Question: I am all confused after reading the article on javaranch site by Corey McGlone, The author of The SCJP Tip Line. named Strings, Literally and the
SCJP Java 6 Programmer Guide by Kathy Sierra (co-founder of javaranch) and Bert Bates.
I will try to quote what Mr. Corey and Ms Kathy Sierra have quoted about String Literal Pool.
According to Mr Corey McGlone :
- String Literal Pool is a Collection of references that point to the String Objects.- 'String s = "Hello";' (Assume there is No object on the Heap named "Hello"),
will create a String object '"Hello"' on the heap, and will place a reference to this object in the String Literal Pool (Constant Table)- 'String a = new String("Bye");' (Assume there is No object on the Heap named "Bye", 'new' operator will oblige the JVM to create an object on the Heap.
Now the explanation of '"new"' operator for the creation of a String and its reference is bit confusing in this article, so I am putting the code and
explanation from the article itself as it-is below.
'''
public class ImmutableStrings
{
public static void main(String[] args)
{
String one = "someString";
String two = new String("someString");
System.out.println(one.equals(two));
System.out.println(one == two);
}
}
'''
In this case, we actually end up with a slightly different behavior because of the keyword '"new."'
In such a case, references to the two String literals are still put into the constant table (the String Literal Pool),
but, when you come to the keyword '"new,"' the JVM is obliged to create a new String object at run-time,
rather than using the one from the constant table.
Here is the diagram explaining it..

Here is the link to the Article by Corey McGlone
<URL>
According to Kathy Sierra and Bert Bates in SCJP book:
- To make Java more memory efficient, the JVM set aside a special area of memory called the "String constant pool", when the compiler
encounters a String Literal, it checks the pool to see if an identical String already exists or not. If not then it creates a
new String Literal Object. - 'String s = "abc";' // Creates one String object and one reference variable.... that's fine, but then I was confused by this statement:- 'String s = new String("abc")' // Creates two objects, and one reference variable.It says in the book that.... a new String object in normal(non-pool) memory , and "s" will refer to it... whereas
an additional literal "abc" will be placed in the pool.The above lines in the book collide with the one in the article by Corey McGlone.- If String Literal Pool is a collection of references to the String object as mentioned by Corey McGlone, then why wil the literal object "abc" be placed in the pool (as mentioned in the book)? - And where does this String Literal Pool reside?
Please clear this doubt, though it won't matter too much while writing a code, but is very important from the aspect of memory management, and
thats the reason I want to clear this funda.
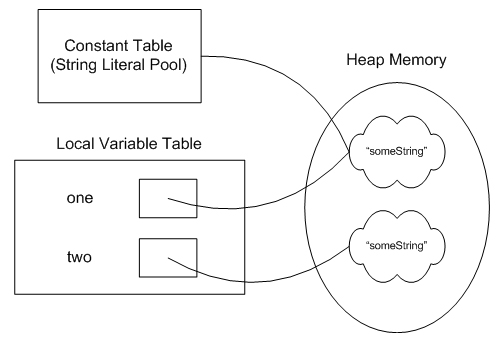
Answer: I think the main point to understand here is the distinction between 'String' Java object and its contents - 'char<URL> pointing to the same 'char[]'.
I will show you few examples, together with 'hashCode()' of each 'String' and 'hashCode()' of internal 'char<URL>.
# Prerequisites
For the purpose of testing I created such a utility method that breaks 'String' encapsulation:
'''
private int showInternalCharArrayHashCode(String s) {
final Field value = String.class.getDeclaredField("value");
value.setAccessible(true);
return value.get(s).hashCode();
}
'''
It will print 'hashCode()' of 'char[] value', effectively helping us understand whether this particular 'String' points to the same 'char[]' text or not.
# Two string literals in a class
Let's start from the simplest example.
## Java code
'''
String one = "abc";
String two = "abc";
'''
BTW if you simply write '"ab" + "c"', Java compiler will perform concatenation at compile time and the generated code will be exactly the same. This only works if all strings are known at compile time.
## Class constant pool
Each class has its own <URL> - a list of constant values that can be reused if they occur several times in the source code. It includes common strings, numbers, method names, etc.
Here are the contents of the constant pool in our example above.
'''
const #2 = String #38; // abc
//...
const #38 = Asciz abc;
'''
The important thing to note is the distinction between 'String' constant object ('#2') and Unicode encoded text '"abc"' ('#38') that the string points to.
## Byte code
Here is generated byte code. Note that both 'one' and 'two' references are assigned with the same '#2' constant pointing to '"abc"' string:
'''
ldc #2; //String abc
astore_1 //one
ldc #2; //String abc
astore_2 //two
'''
## Output
For each example I am printing the following values:
'''
System.out.println(showInternalCharArrayHashCode(one));
System.out.println(showInternalCharArrayHashCode(two));
System.out.println(System.identityHashCode(one));
System.out.println(System.identityHashCode(two));
'''
No surprise that both pairs are equal:
'''
23583040
23583040
<PHONE>
<PHONE>
'''
Which means that not only both objects point to the same 'char[]' (the same text underneath) so 'equals()' test will pass. But even more, 'one' and 'two' are the exact same references! So 'one == two' is true as well. Obviously if 'one' and 'two' point to the same object then 'one.value' and 'two.value' must be equal.
# Literal and new String()
## Java code
Now the example we all waited for - one string literal and one new 'String' using the same literal. How will this work?
'''
String one = "abc";
String two = new String("abc");
'''
The fact that '"abc"' constant is used two times in the source code should give you some hint...
## Class constant pool
Same as above.
## Byte code
'''
ldc #2; //String abc
astore_1 //one
new #3; //class java/lang/String
dup
ldc #2; //String abc
invokespecial #4; //Method java/lang/String."<init>":(Ljava/lang/String;)V
astore_2 //two
'''
Look carefully! The first object is created the same way as above, no surprise. It just takes a constant reference to already created 'String' ('#2') from the constant pool. However the second object is created via normal constructor call. But! The first 'String' is passed as an argument. This can be decompiled to:
'''
String two = new String(one);
'''
## Output
The output is a bit surprising. The second pair, representing references to 'String' object is understandable - we created two 'String' objects - one was created for us in the constant pool and the second one was created manually for 'two'. But why, on earth the first pair suggests that both 'String' objects point to the same 'char[] value' array?!
'''
41771
41771
<PHONE>
<PHONE>
'''
It becomes clear when you look at how <URL>:
'''
public String(String original) {
this.offset = original.offset;
this.count = original.count;
this.value = original.value;
}
'''
See? When you are creating new 'String' object based on existing one, it 'char[] value'. 'String's are immutable, there is no need to copy data structure that is known to be never modified.
I think this is the clue of your problem: even if you have two 'String' objects, they might still point to the same contents. And as you can see the 'String' object itself is quite small.
# Runtime modification and intern()
## Java code
Let's say you initially used two different strings but after some modifications they are all the same:
'''
String one = "abc";
String two = "?abc".substring(1); //also two = "abc"
'''
The Java compiler (at least mine) is not clever enough to perform such operation at compile time, have a look:
## Class constant pool
Suddenly we ended up with two constant strings pointing to two different constant texts:
'''
const #2 = String #44; // abc
const #3 = String #45; // ?abc
const #44 = Asciz abc;
const #45 = Asciz ?abc;
'''
## Byte code
'''
ldc #2; //String abc
astore_1 //one
ldc #3; //String ?abc
iconst_1
invokevirtual #4; //Method String.substring:(I)Ljava/lang/String;
astore_2 //two
'''
The fist string is constructed as usual. The second is created by first loading the constant '"?abc"' string and then calling 'substring(1)' on it.
## Output
No surprise here - we have two different strings, pointing to two different 'char[]' texts in memory:
'''
27379847
<PHONE>
<PHONE>
<PHONE>
'''
Well, the texts aren't really , 'equals()' method will still yield 'true'. We have two unnecessary copies of the same text.
Now we should run two exercises. First, try running:
'''
two = two.intern();
'''
before printing hash codes. Not only both 'one' and 'two' point to the same text, but they are the same reference!
'''
<PHONE>
<PHONE>
<PHONE>
<PHONE>
'''
This means both 'one.equals(two)' and 'one == two' tests will pass. Also we saved some memory because '"abc"' text appears only once in memory (the second copy will be garbage collected).
The second exercise is slightly different, check out this:
'''
String one = "abc";
String two = "abc".substring(1);
'''
Obviously 'one' and 'two' are two different objects, pointing to two different texts. But how come the output suggests that they both point to the same 'char[]' array?!?
'''
23583040
23583040
<PHONE>
<PHONE>
'''
I'll leave the answer to you. It'll teach you how 'substring()' works, what are the advantages of such approach and when it can <URL>.